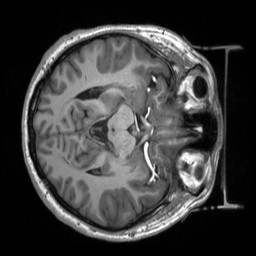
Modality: T1w
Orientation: axial
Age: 27
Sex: male
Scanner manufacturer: siemens
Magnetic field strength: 3 T
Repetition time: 2.53 s
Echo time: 0.00219 s